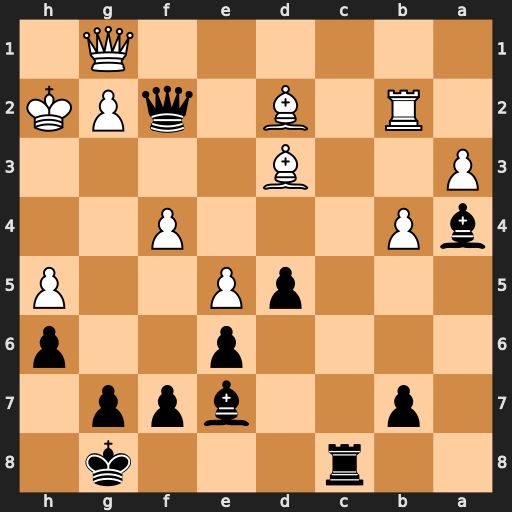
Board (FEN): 2r3k1/1p2bpp1/4p2p/3pP2P/bP3P2/P2B4/1R1B1qPK/6Q1
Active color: b
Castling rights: -
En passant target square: -
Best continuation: Qh4#